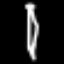
Label: pencil